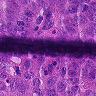
Metastatic tissue present: yes